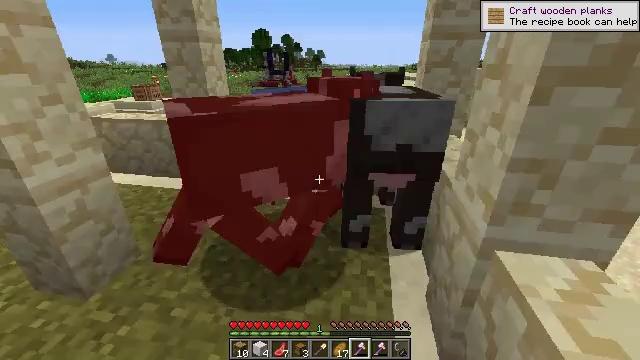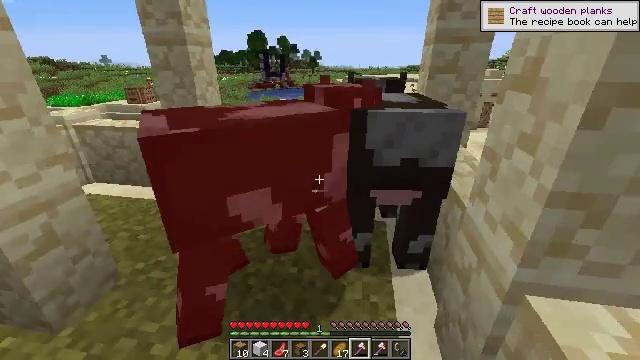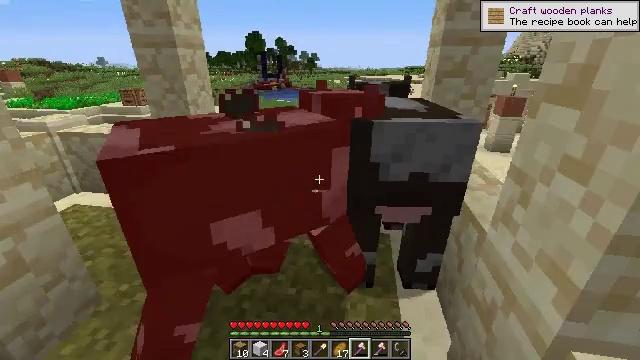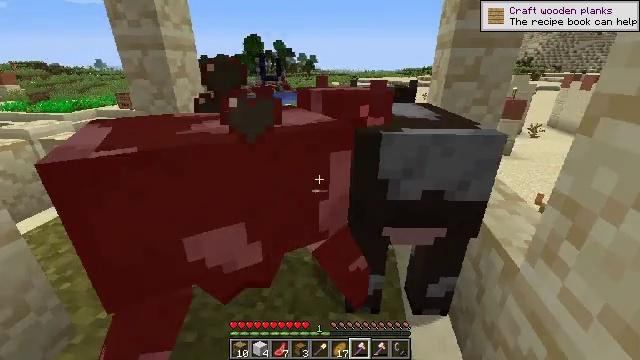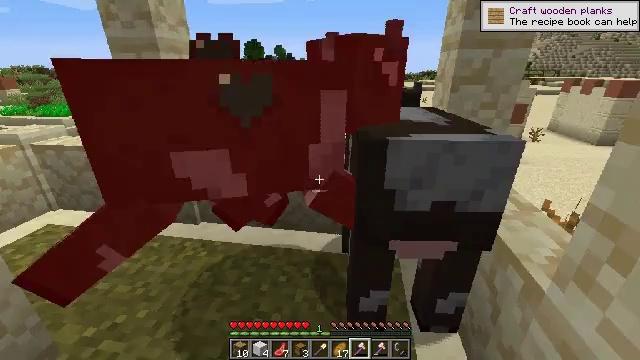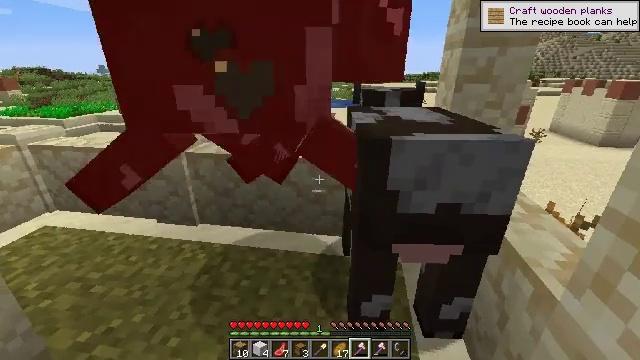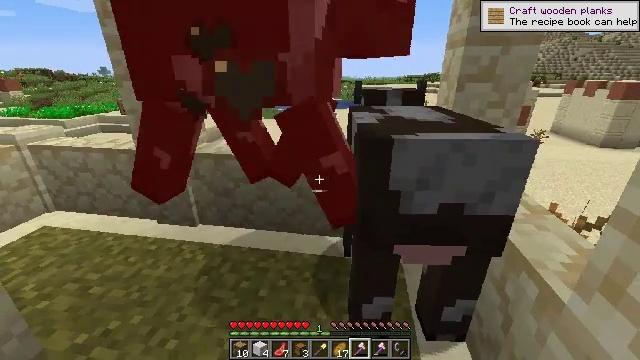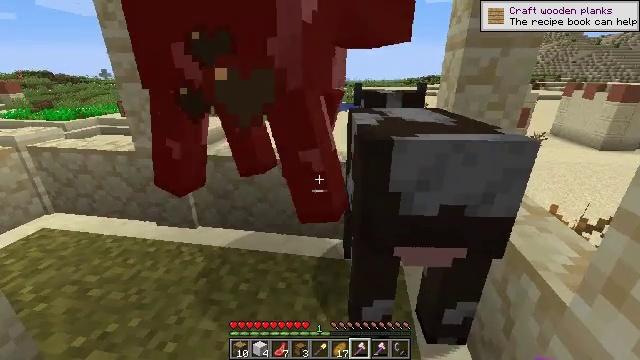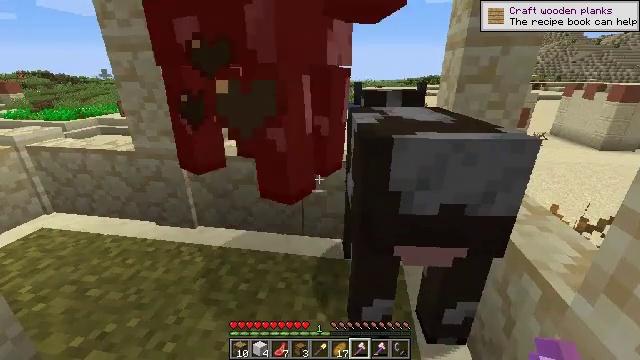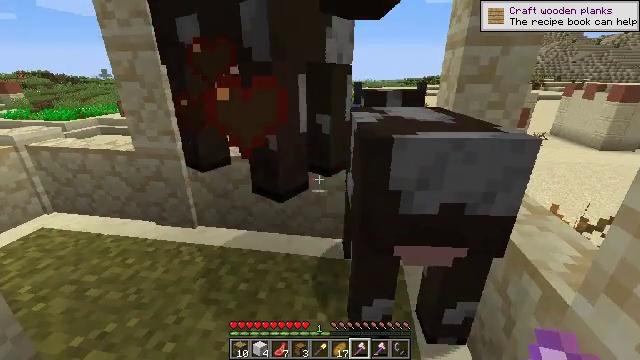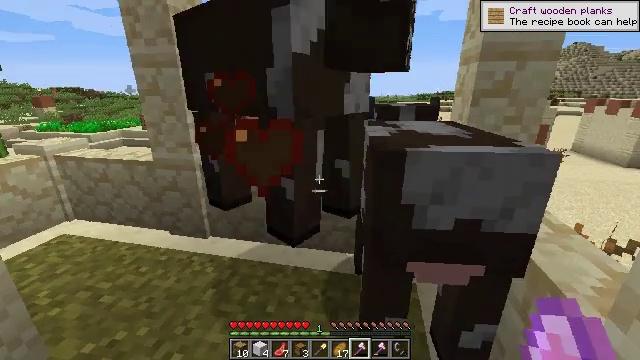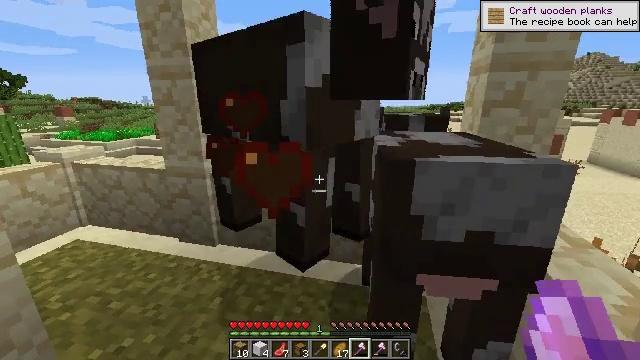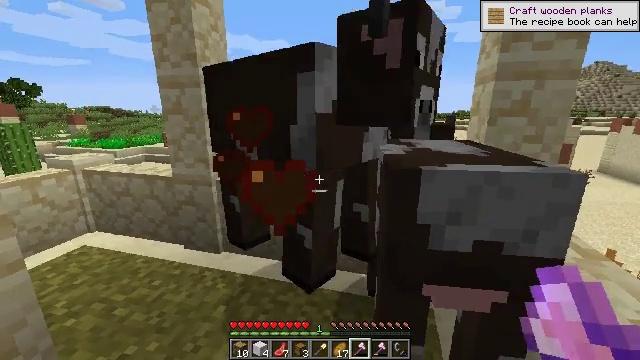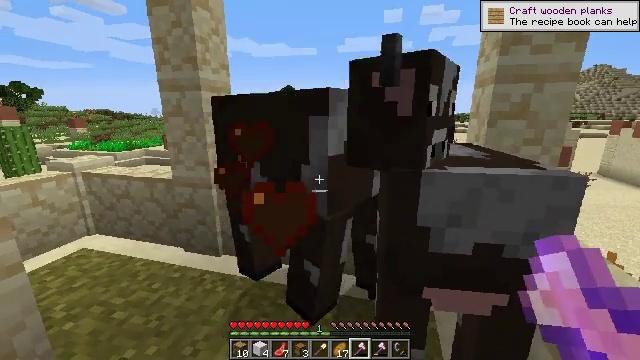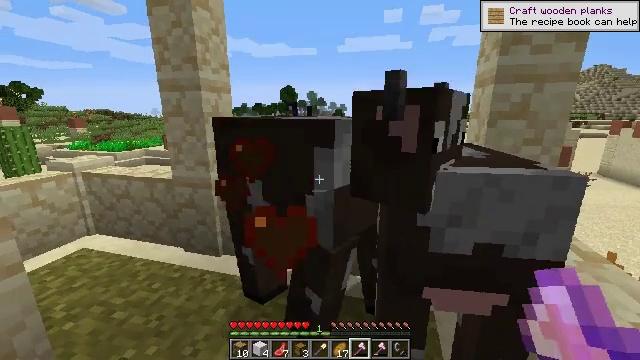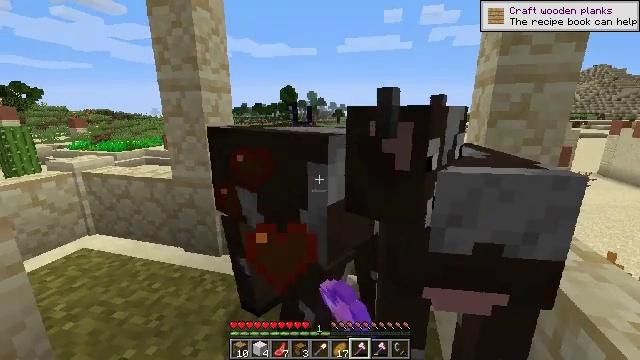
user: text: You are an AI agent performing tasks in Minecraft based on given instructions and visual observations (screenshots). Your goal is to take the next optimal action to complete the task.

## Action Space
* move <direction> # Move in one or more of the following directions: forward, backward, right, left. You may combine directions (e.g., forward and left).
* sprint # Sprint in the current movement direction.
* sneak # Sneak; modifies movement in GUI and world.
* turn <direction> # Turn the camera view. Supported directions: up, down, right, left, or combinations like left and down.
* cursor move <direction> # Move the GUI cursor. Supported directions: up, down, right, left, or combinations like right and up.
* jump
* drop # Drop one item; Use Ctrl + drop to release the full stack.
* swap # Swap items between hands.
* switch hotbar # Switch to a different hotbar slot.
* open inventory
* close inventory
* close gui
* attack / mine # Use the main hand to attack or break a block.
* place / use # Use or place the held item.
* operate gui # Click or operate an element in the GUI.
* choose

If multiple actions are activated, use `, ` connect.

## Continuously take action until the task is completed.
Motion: motion action
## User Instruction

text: Hunt animals.
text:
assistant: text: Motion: move forward
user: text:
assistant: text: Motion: move forward
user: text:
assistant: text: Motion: no_op
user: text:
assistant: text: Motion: no_op
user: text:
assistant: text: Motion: no_op
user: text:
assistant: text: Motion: no_op
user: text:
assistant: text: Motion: no_op
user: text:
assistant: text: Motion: no_op
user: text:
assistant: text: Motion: no_op
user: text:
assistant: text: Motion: turn left and up
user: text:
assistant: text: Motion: turn left and up
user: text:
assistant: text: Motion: turn left and up
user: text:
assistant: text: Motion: no_op
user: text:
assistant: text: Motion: attack / mine
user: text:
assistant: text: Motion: attack / mine
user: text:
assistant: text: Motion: attack / mine
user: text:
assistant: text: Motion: no_op
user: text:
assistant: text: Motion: no_op
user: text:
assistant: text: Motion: turn down
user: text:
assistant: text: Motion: no_op